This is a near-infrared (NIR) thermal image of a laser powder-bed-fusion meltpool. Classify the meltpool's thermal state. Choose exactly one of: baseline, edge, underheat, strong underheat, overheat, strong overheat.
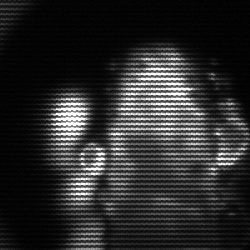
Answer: strong underheat